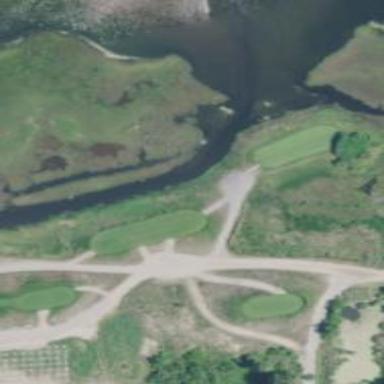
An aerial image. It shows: Path used for both walking and golf.